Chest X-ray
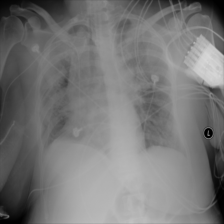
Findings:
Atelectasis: negative
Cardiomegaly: negative
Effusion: negative
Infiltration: positive
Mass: negative
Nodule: negative
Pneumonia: negative
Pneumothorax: negative
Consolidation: negative
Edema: negative
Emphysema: negative
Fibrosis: negative
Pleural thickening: negative
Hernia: negative